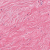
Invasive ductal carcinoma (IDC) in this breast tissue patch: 0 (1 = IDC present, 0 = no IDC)